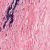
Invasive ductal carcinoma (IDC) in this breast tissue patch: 0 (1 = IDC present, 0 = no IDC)